Milling tool wear sample.
Tool blade image: 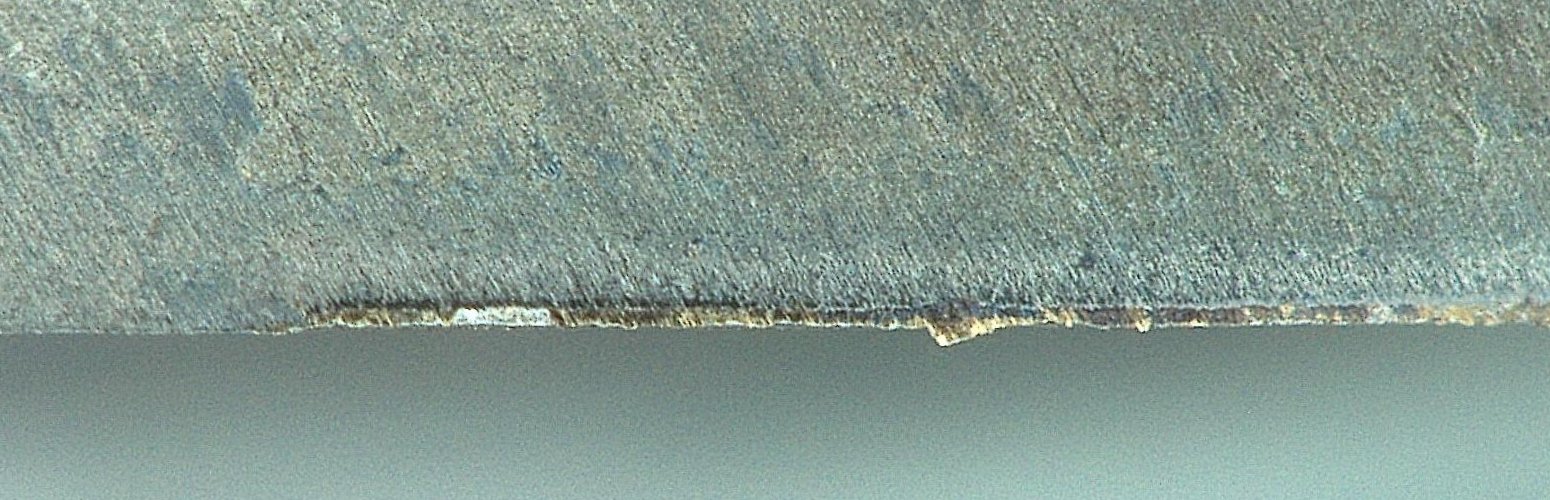
Chip image: 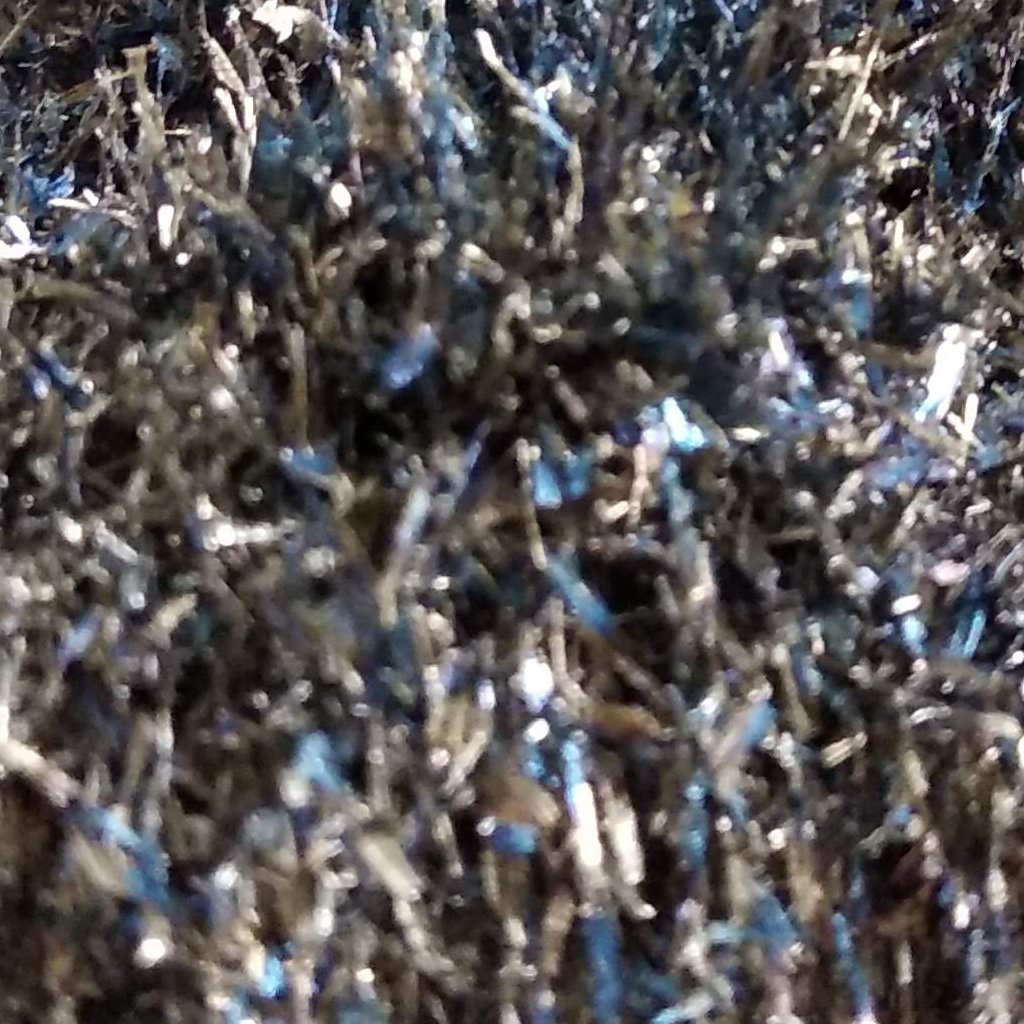
Workpiece image: 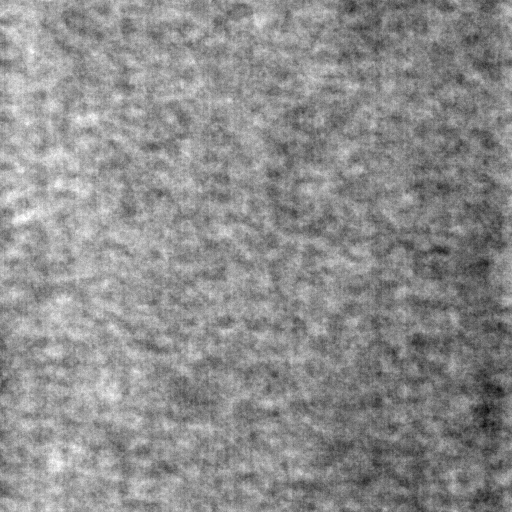
Tool wear state: used
Gaps: 7.68
Flank wear: 83
Overhang: 21.69
Force-signal Mel-spectrograms (X, Y, Z axes): 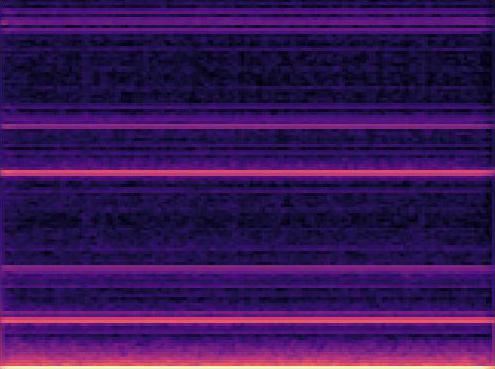 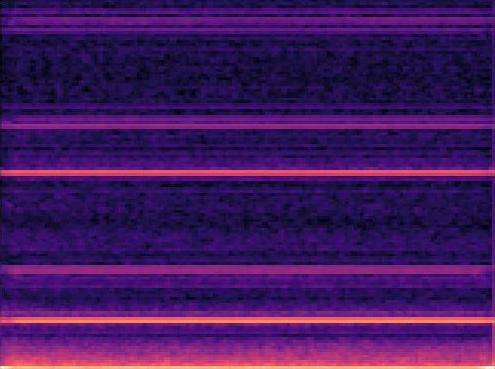 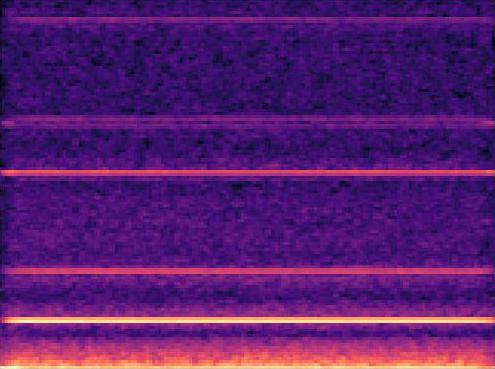
Force-signal scalograms (X, Y, Z axes): 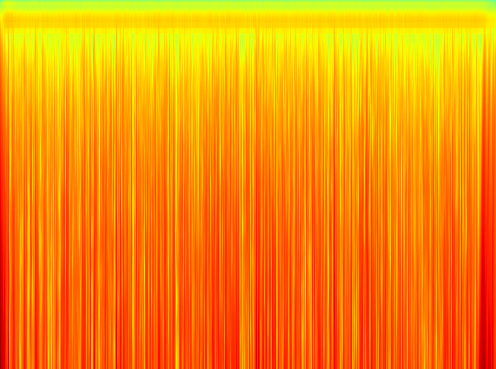 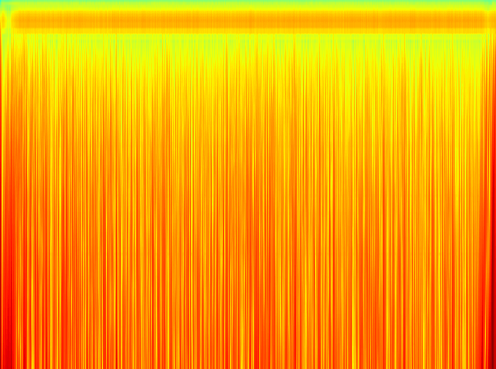 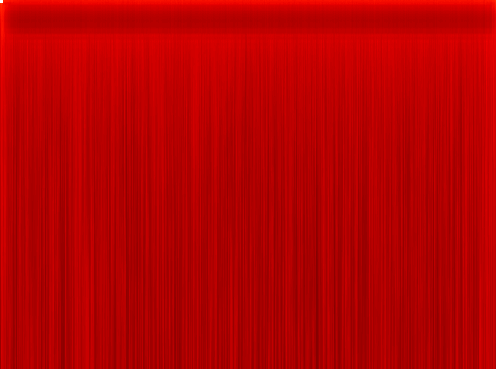
Force phase: steady_state_stabilization_wear